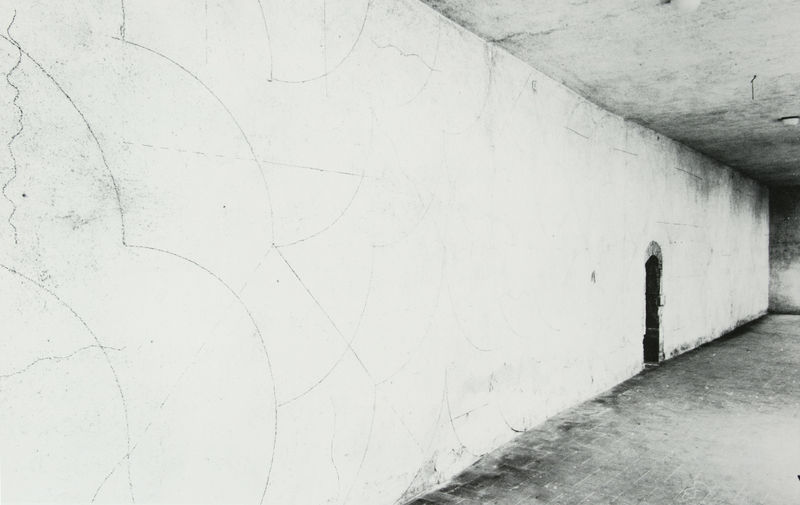
Titel: A 36'' (90 cm) grid covering the wall
Künstler: Sol Lewitt
Institution: Unbekannt
Schlagwörter: weiß, lampe, raum, schwarz, tür, zeichnung, gebäude, wand, boden, decke, linien, deckenlampe, durchgang, striche, foto, fotografie, fliesen, schimmel, öffnung, dreck, öffnunf